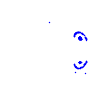
Particle: kaon